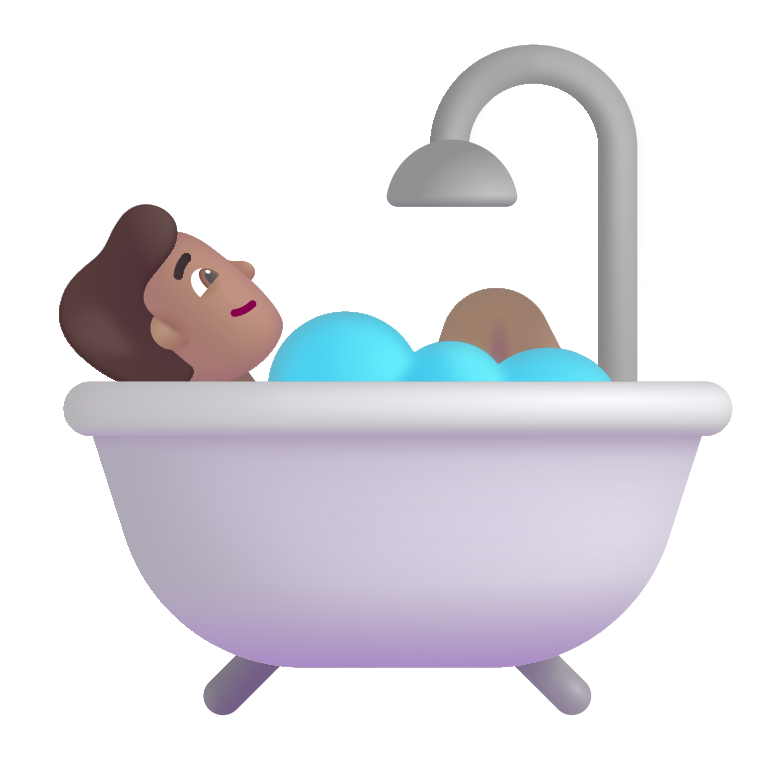
person taking bath color